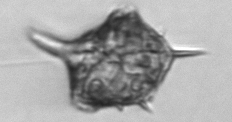
Label: Amylax